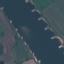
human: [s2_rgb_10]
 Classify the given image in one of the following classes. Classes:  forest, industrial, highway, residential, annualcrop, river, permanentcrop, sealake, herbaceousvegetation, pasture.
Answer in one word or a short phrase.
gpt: River